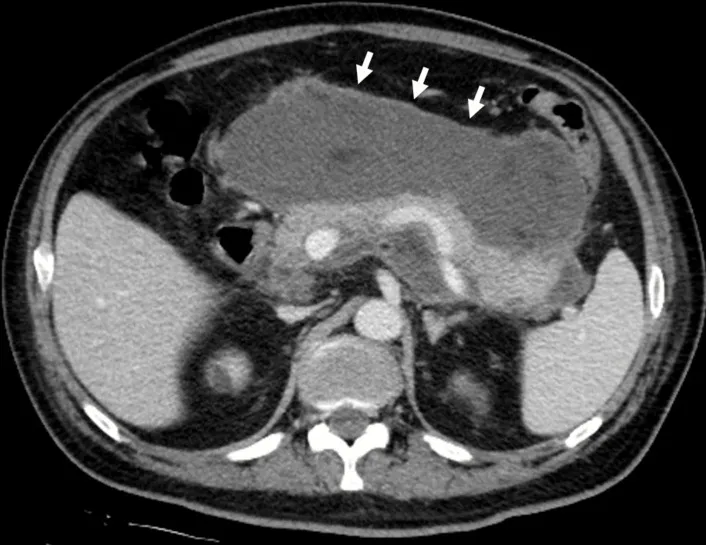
Abdominal CT scans at diagnosis of WON. CT scans of the abdomen show a heterogenous collection showing liquid and non-liquid components with a well-defined wall around the pancreas (white arrow). CT: computed tomography, WON: walled-off necrosis.
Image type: radiology (ct)